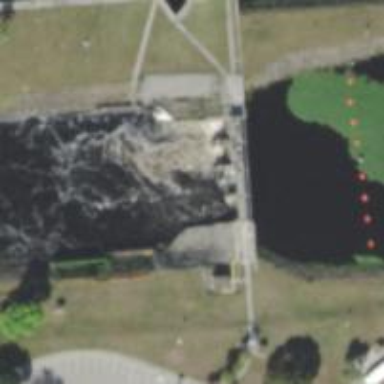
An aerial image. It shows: Weir in waterway.